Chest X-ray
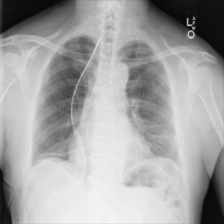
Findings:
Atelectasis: positive
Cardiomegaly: negative
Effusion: negative
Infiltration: negative
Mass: negative
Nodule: negative
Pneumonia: negative
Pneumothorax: negative
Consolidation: negative
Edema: negative
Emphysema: negative
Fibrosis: negative
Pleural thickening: negative
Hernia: negative